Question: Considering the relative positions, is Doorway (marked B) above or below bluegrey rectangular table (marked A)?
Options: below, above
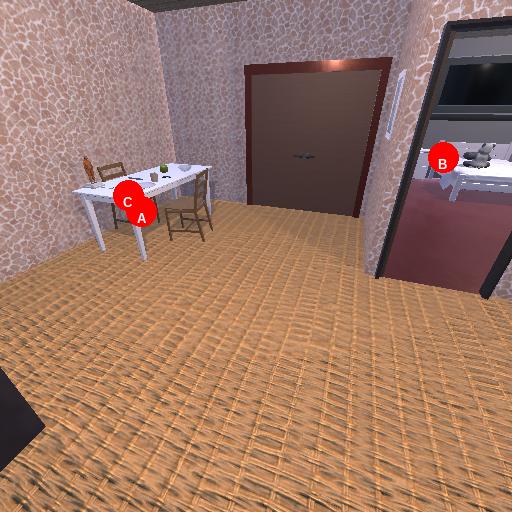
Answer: below